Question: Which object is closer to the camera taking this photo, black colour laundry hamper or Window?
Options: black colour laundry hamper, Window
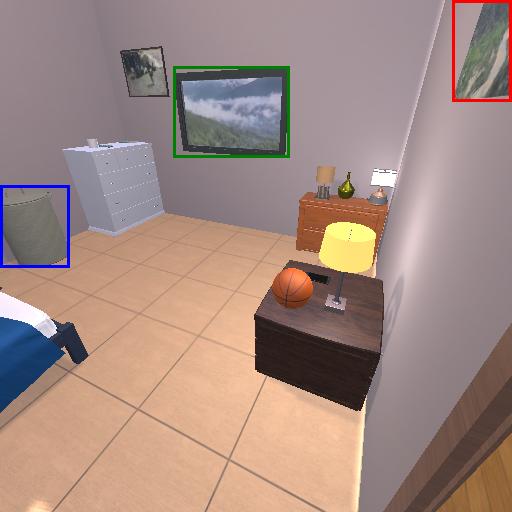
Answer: black colour laundry hamper